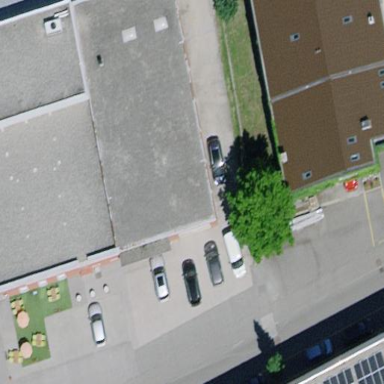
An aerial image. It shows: Warehouse.